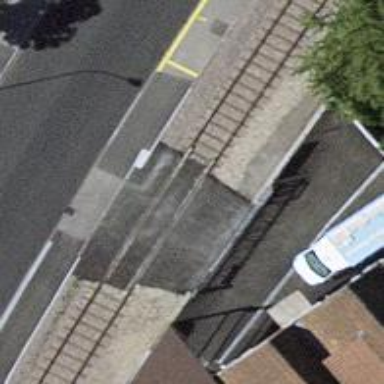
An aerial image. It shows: Level crossing along the railway.